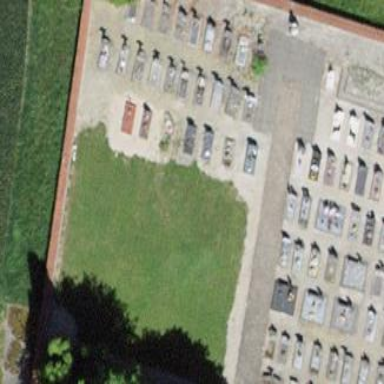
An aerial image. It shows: Cemetery.